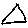
Label: triangle